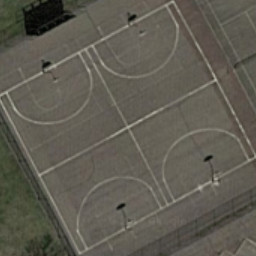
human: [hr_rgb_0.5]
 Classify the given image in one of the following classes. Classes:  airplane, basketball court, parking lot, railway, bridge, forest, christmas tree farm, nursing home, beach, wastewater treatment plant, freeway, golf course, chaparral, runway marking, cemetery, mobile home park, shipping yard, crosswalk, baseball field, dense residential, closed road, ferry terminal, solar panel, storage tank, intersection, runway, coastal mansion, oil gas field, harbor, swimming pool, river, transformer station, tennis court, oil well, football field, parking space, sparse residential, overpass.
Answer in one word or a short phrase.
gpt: basketball court